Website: home-depot
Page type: receipt
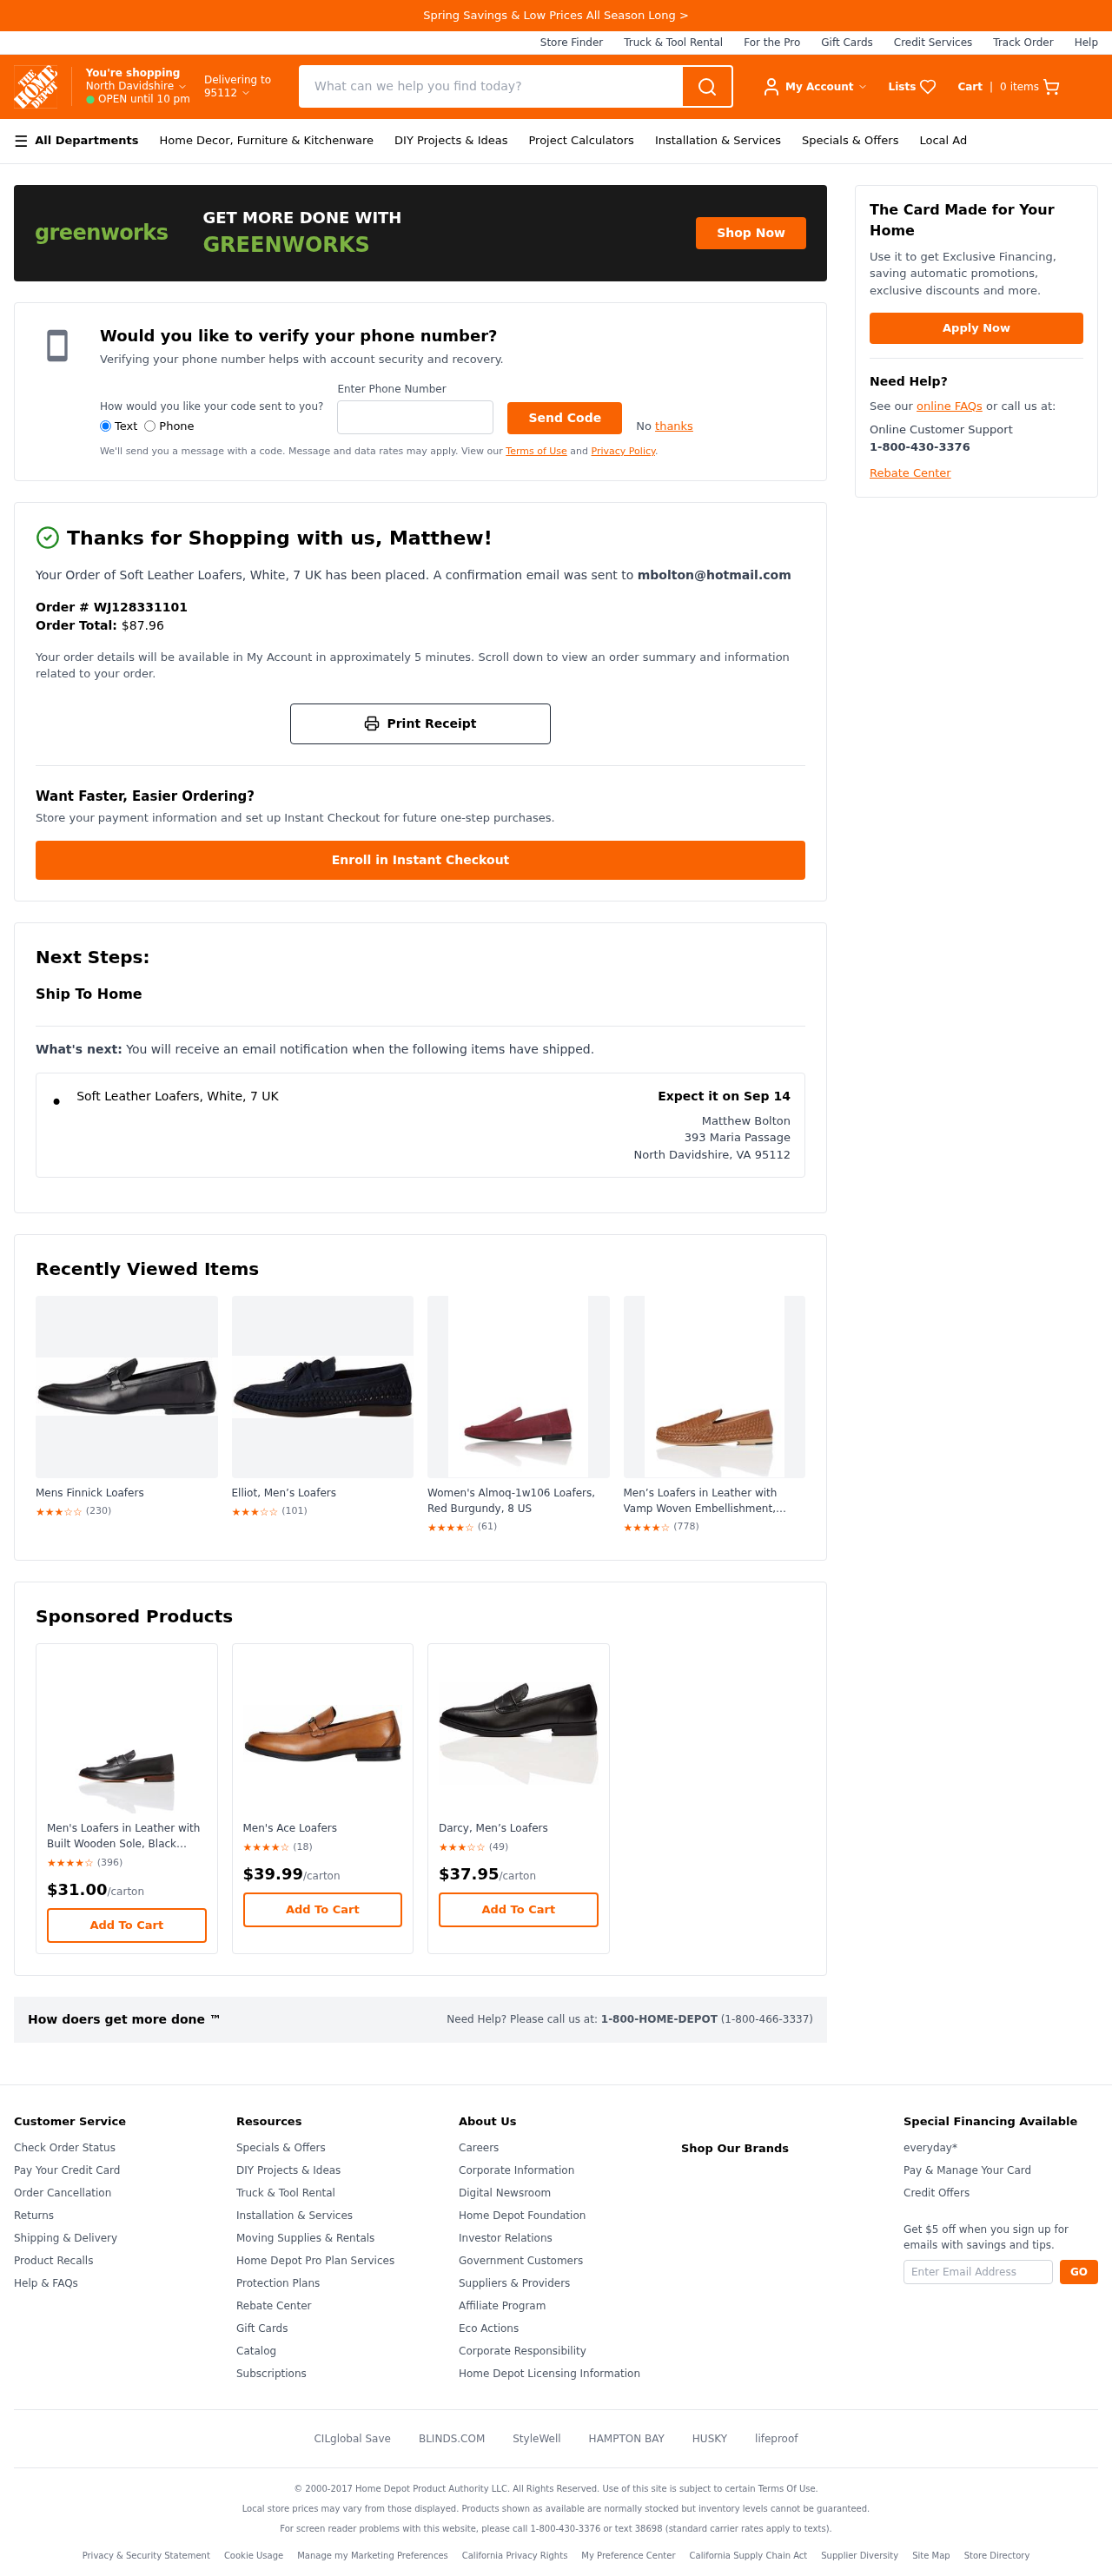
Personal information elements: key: PII_CITY
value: North Davidshire
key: PII_CITY_STATE_ZIP
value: North Davidshire, VA 95112
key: PII_EMAIL
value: mbolton@hotmail.com
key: PII_FIRSTNAME
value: Matthew
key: PII_FULLNAME
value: Matthew Bolton
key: PII_PHONE
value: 2615090190
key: PII_POSTCODE
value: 95112
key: PII_STREET
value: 393 Maria Passage
Product elements: key: PRODUCT1_NAME
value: Soft Leather Loafers, White, 7 UK
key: PRODUCT2_NAME
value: Mens Finnick Loafers
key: PRODUCT2_RATING
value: ★★★☆☆
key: PRODUCT2_NUM_RATINGS
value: (230)
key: PRODUCT3_NAME
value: Elliot, Men’s Loafers
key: PRODUCT3_RATING
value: ★★★☆☆
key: PRODUCT3_NUM_RATINGS
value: (101)
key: PRODUCT4_NAME
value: Women's Almoq-1w106 Loafers, Red Burgundy, 8 US
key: PRODUCT4_RATING
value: ★★★★☆
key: PRODUCT4_NUM_RATINGS
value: (61)
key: PRODUCT5_NAME
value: Men’s Loafers in Leather with Vamp Woven Embellishment, Brown (Tan), 7 UK
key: PRODUCT5_RATING
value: ★★★★☆
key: PRODUCT5_NUM_RATINGS
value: (778)
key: PRODUCT6_NAME
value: Men's Loafers in Leather with Built Wooden Sole, Black (Black), 10.5 UK
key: PRODUCT6_RATING
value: ★★★★☆
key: PRODUCT6_NUM_RATINGS
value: (396)
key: PRODUCT6_PRICE
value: $31.00
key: PRODUCT7_NAME
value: Men's Ace Loafers
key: PRODUCT7_RATING
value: ★★★★☆
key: PRODUCT7_NUM_RATINGS
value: (18)
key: PRODUCT7_PRICE
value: $39.99
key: PRODUCT8_NAME
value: Darcy, Men’s Loafers
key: PRODUCT8_RATING
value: ★★★☆☆
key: PRODUCT8_NUM_RATINGS
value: (49)
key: PRODUCT8_PRICE
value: $37.95
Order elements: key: ORDER_NUM_ITEMS
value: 0
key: ORDER_ID
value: WJ128331101
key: ORDER_TOTAL
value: $87.96
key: ORDER_DELIVERY_DATE
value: Expect it on Sep 14